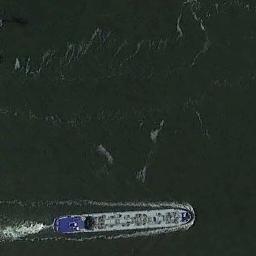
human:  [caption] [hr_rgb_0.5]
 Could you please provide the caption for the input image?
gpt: There is a ship in the green water .

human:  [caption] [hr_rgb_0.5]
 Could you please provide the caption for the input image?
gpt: The ship is sailing in the dark green water .

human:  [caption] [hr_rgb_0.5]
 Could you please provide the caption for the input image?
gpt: A blue and white tanker travels on the blue sea .

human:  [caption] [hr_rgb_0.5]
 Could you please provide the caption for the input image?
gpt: There is a ship at sea .

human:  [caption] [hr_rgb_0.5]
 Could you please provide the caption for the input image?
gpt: The ship is surrounded by green water .